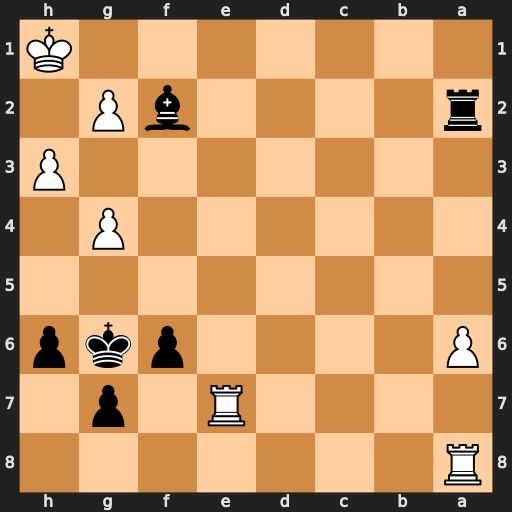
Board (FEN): R7/4R1p1/P4pkp/8/6P1/7P/r4bP1/7K
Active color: b
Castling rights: -
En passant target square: -
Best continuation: Bg3 Rae8 Ra1+ Re1 Bxe1